Question: I have a problem on servicestack catch client cookie.
My Service domain : service.domain.com
Website (Angular) : www.domain.com
Each one on dedicated server.
I developing on Self-Host method in Servicestack 4.
Here is my Request Filter looks cookies than if noting than set thread culture.
'''
this.PreRequestFilters.Add((httpReq, httpResp) =>
{
var lang = httpReq.GetCookieValue("Lang");
if (!string.IsNullOrEmpty(lang))
{
Thread.CurrentThread.CurrentUICulture = new CultureInfo(lang);
}
else
{
Thread.CurrentThread.CurrentUICulture = new CultureInfo("en");
httpResp.SetCookie("Lang","en",TimeSpan.FromDays(100));
}
});
'''
and this is my Language service taking "Lang" parameter.
'''
public class LanguageService : ServiceStack.Service
{
public Language Any(LanguageRequest request)
{
this.Response.SetCookie("Lang", request.Lang, TimeSpan.FromDays(100));
return new Language() { };
}
}
'''
Unfortunalety prerequestfilter catch noting after languageservice.
Thanks for your suggestions.

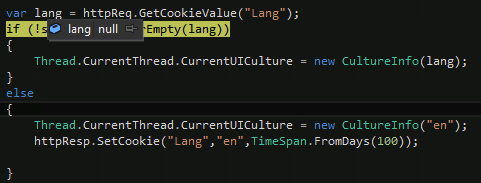
Answer: By default Cookies in different sub domains are treated as separate domains.
You can try specifying the domain on each Cookie with:
'''
SetConfig(new HostConfig {
RestrictAllCookiesToDomain = "domain.com",
});
'''